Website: home-depot
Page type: delivery-shipping
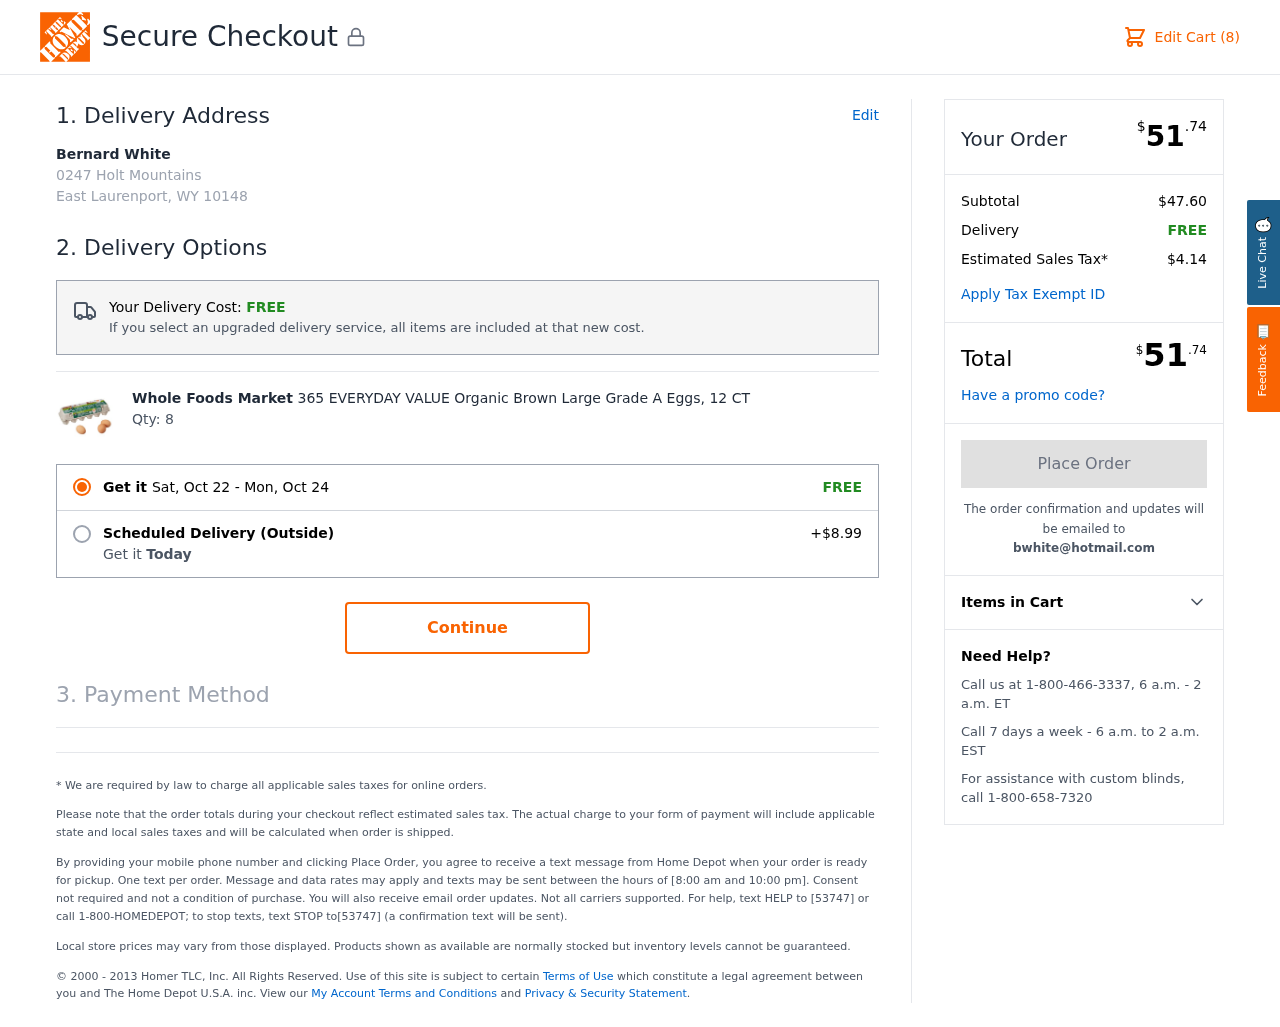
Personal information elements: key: PII_CITY_STATE_ZIP
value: East Laurenport, WY 10148
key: PII_EMAIL
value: bwhite@hotmail.com
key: PII_FULLNAME
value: Bernard White
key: PII_STREET
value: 0247 Holt Mountains
Product elements: key: PRODUCT1_BRAND
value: Whole Foods Market
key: PRODUCT1_NAME
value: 365 EVERYDAY VALUE Organic Brown Large Grade A Eggs, 12 CT
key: PRODUCT1_QUANTITY
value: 8
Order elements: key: ORDER_NUM_ITEMS
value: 8
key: ORDER_DELIVERY_DATE_START
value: Sat, Oct 22
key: ORDER_DELIVERY_DATE
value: Mon, Oct 24
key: ORDER_TOTAL
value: $51.74
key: ORDER_SUBTOTAL
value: $47.60
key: ORDER_SHIPPING_COST
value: FREE
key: ORDER_TAX
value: $4.14
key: ORDER_TOTAL2
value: $51.74